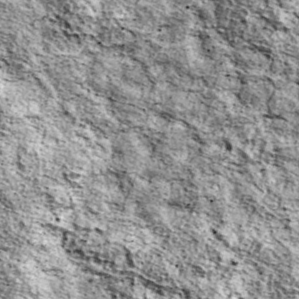
Label: non_frost